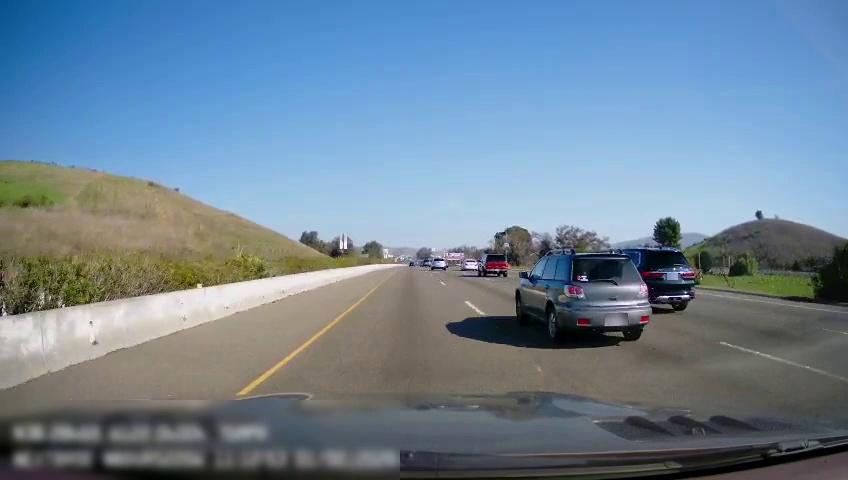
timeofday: Day
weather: Sunny
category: Drivable Space
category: Vehicles | SUV
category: Vehicles | SUV
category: Vehicles | Car
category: Vehicles | Car
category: Vehicles | SUV
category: Lanes | Alternate Lane
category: Lanes | Current Lane
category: Lanes | Current Lane
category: Lanes | Alternate Lane